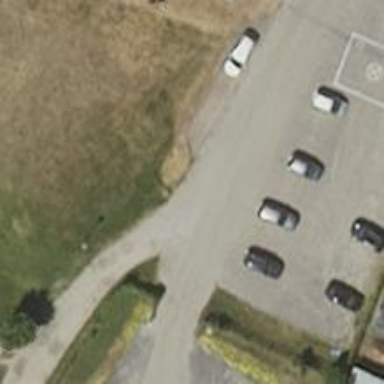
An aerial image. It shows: Road serving as parking aisle.